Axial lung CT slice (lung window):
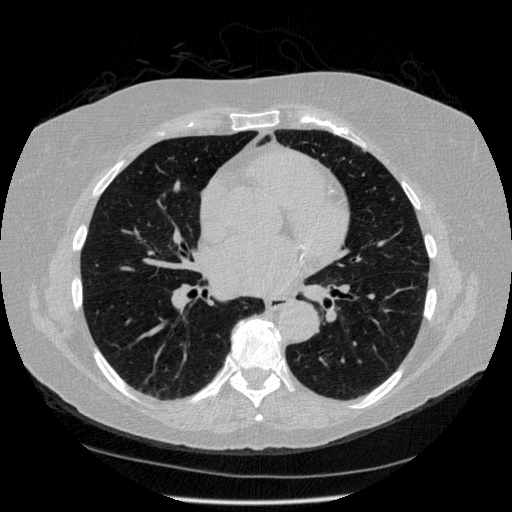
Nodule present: no